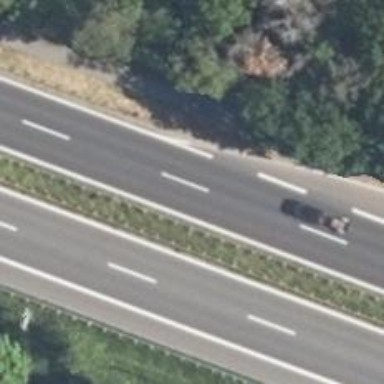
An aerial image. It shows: Asphalt motorroad with trunk classification.